Field crop: maize
Growth stage: 2
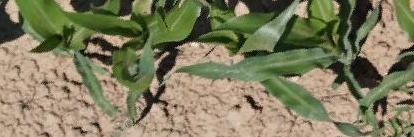
Species: maize